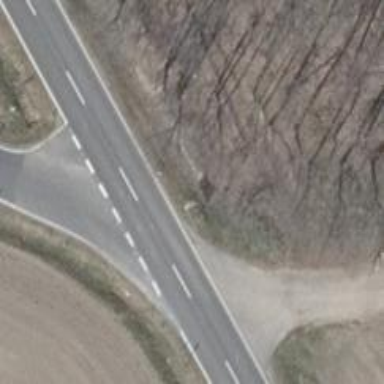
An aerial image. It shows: Secondary road with asphalt surface.